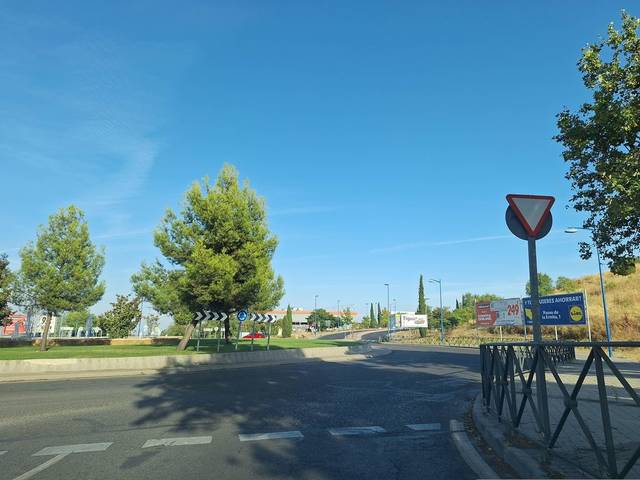
Region: Spain
Coordinates: 40.346, -3.764